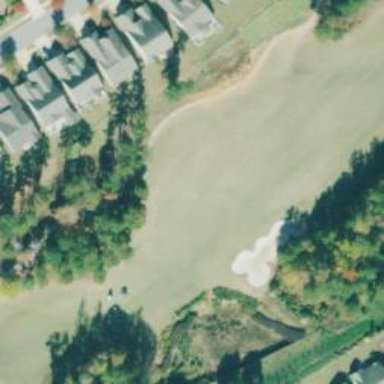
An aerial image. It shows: Golf fairway in the image.